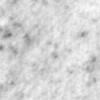
Label: no_change